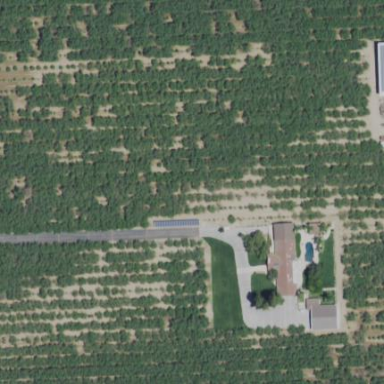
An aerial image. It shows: Almond orchard with rows of almond trees.